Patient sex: F
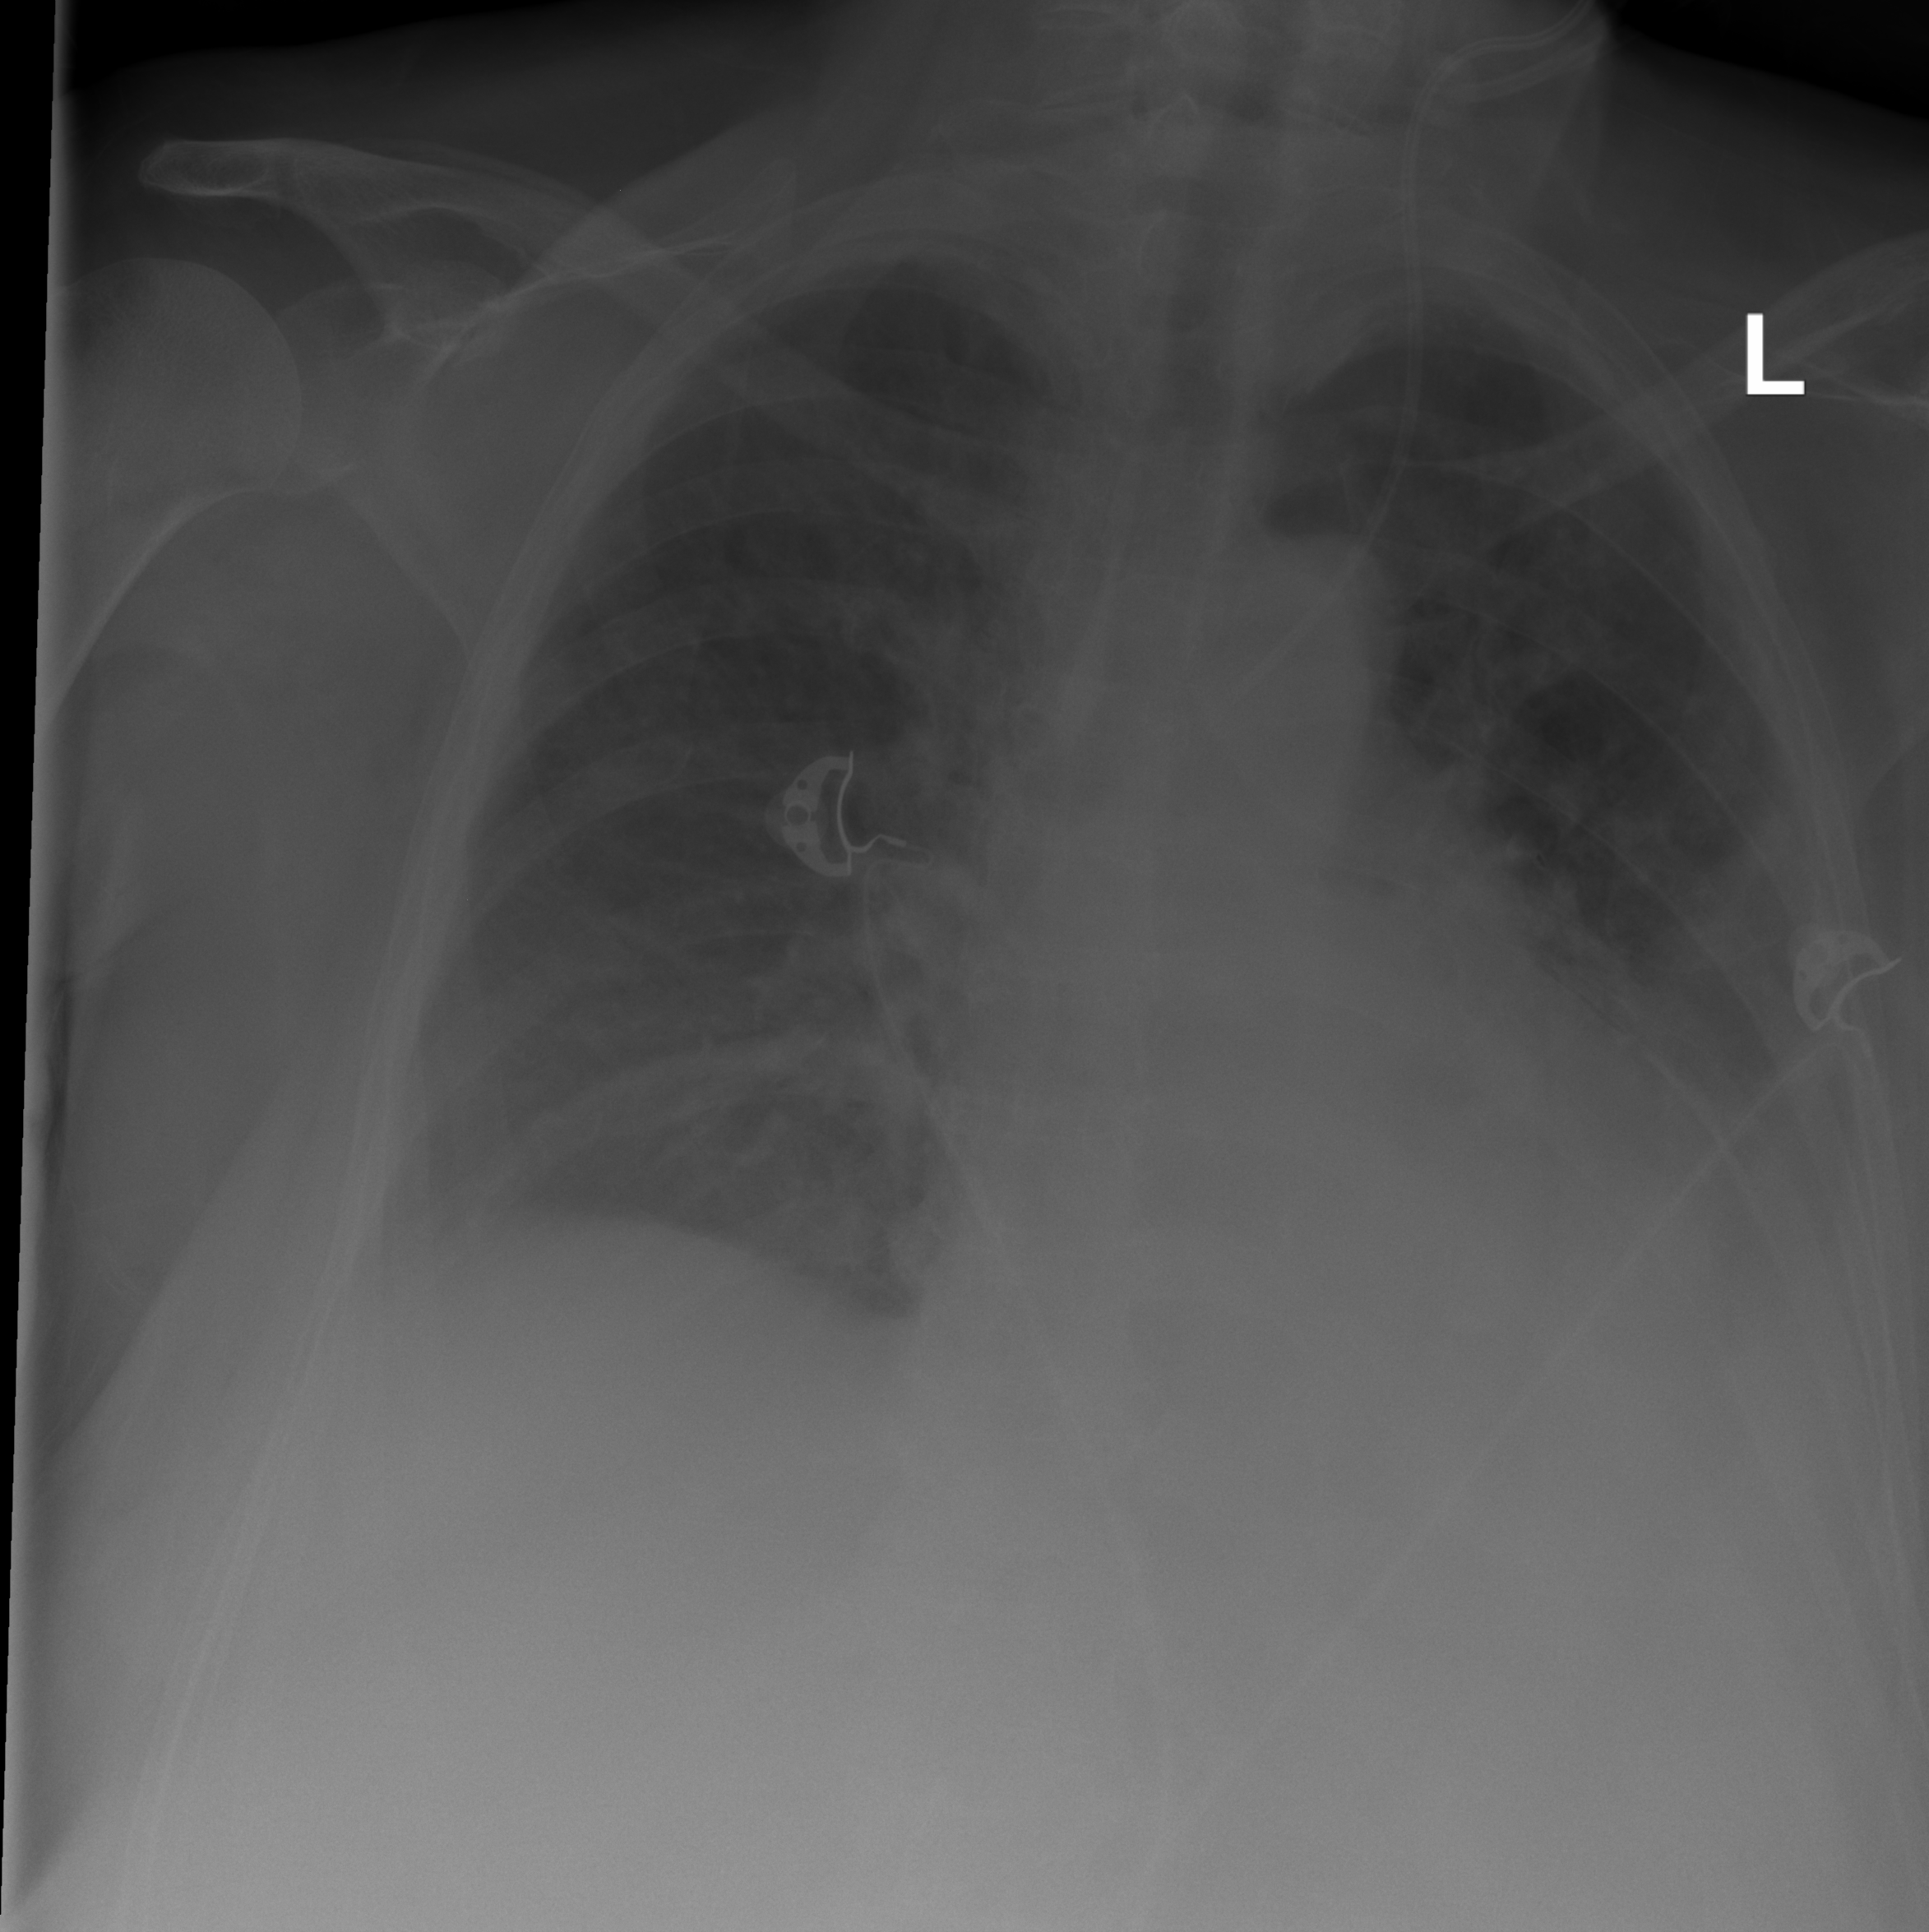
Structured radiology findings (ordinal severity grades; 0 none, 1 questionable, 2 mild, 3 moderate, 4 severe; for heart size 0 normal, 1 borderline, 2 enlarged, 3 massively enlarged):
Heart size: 2
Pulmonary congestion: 1
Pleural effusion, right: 2
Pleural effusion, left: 3
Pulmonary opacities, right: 0
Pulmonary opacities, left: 0
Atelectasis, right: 0
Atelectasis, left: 0